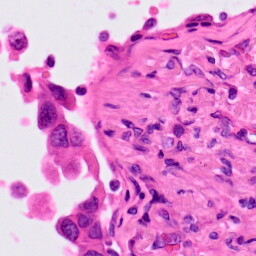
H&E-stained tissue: Lung